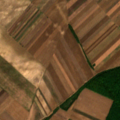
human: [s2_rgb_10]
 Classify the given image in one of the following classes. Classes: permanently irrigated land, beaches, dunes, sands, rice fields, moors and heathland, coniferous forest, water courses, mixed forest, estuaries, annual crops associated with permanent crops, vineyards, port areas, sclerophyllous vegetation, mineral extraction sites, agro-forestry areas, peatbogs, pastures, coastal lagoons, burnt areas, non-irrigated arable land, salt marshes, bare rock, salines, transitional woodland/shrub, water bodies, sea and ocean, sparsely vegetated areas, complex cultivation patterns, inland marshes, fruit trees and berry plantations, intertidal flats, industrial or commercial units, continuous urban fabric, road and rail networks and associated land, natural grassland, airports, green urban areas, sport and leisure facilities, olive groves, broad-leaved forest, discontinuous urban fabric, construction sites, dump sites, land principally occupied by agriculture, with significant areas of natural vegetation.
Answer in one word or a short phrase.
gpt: non-irrigated arable land, broad-leaved forest